Question: I am trying to use the following arrow :

As a baseline for some boxes.
I would like to use it as a responsive arrow (At the moment it is a .png) Is there a way to make this in pure CSS or even use jQuery and make it responsive?. I imagine I may have to split it into seperate spans to create the effect?
Thanks in advance.
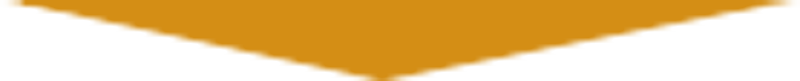
Answer: Responsive, 1 div.
'''
<div class="triangle"></div>
'''
'''
.triangle {
width: 25%;
padding: 25% 0 0 25%;
}
.triangle:after {
content: "";
display: block;
width: 0; height: 0;
margin: -250px 0 0 -250px;
border-top: 250px solid black;
border-right: 250px solid transparent;
border-left: 250px solid transparent;
}
'''
<URL>